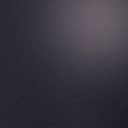
Screen state: off